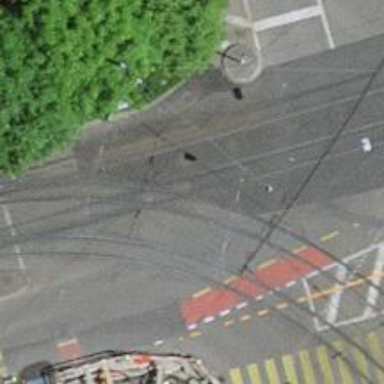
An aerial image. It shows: Railway crossing.